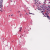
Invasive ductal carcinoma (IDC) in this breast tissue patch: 0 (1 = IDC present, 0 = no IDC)